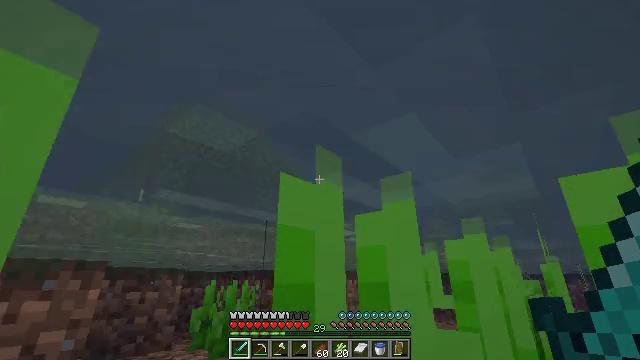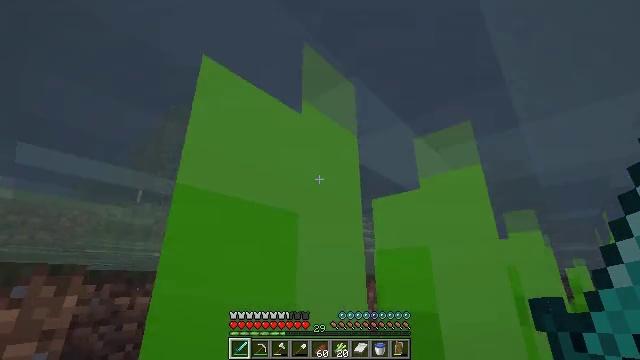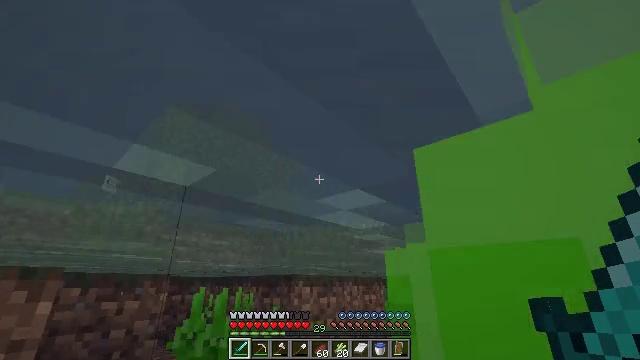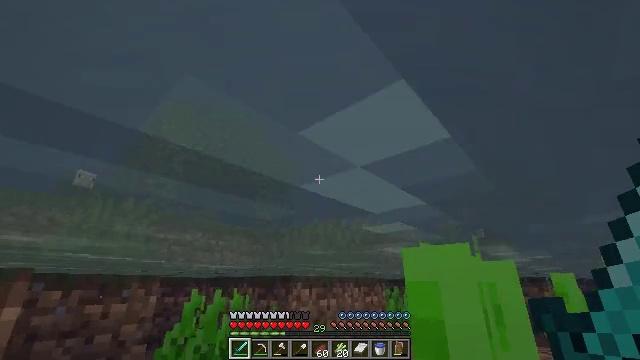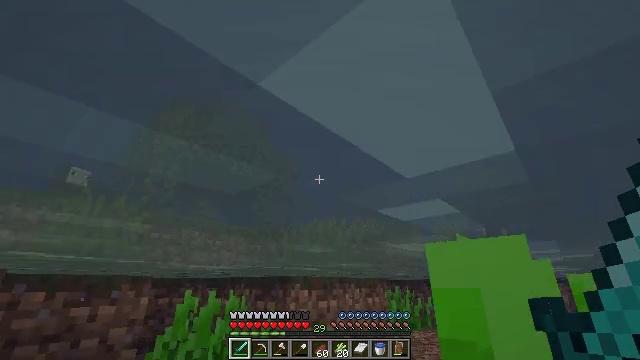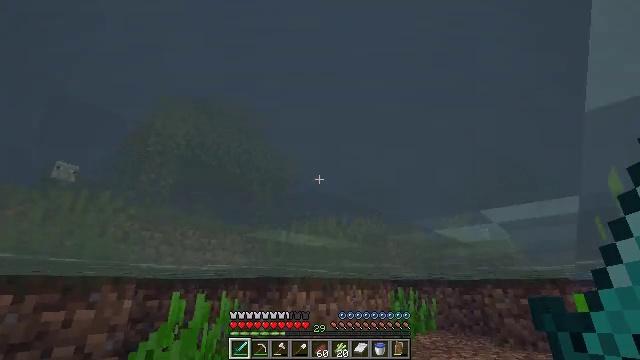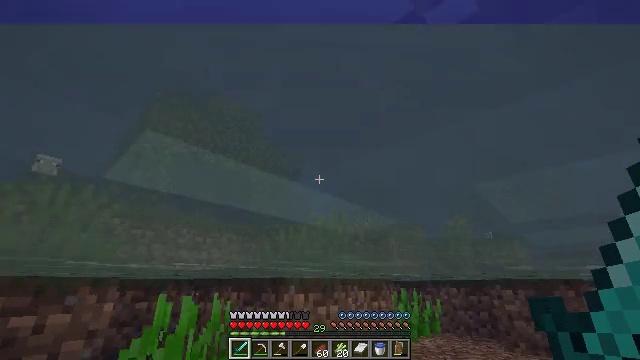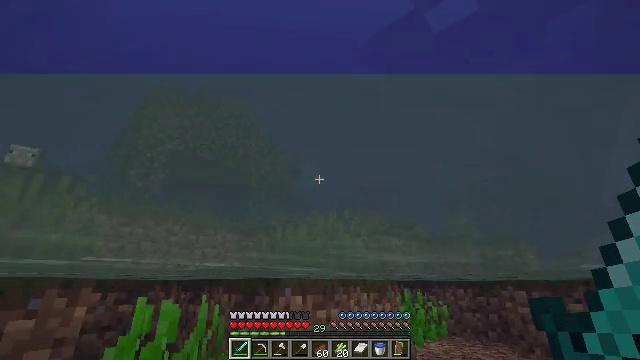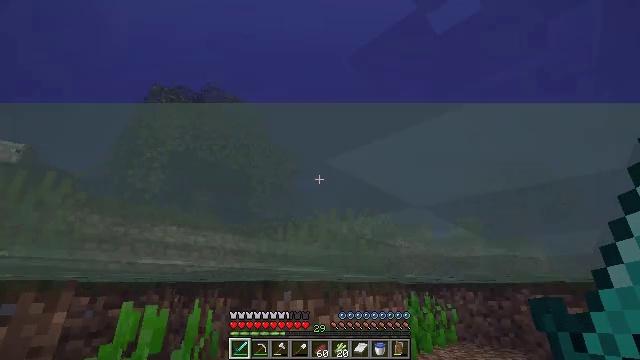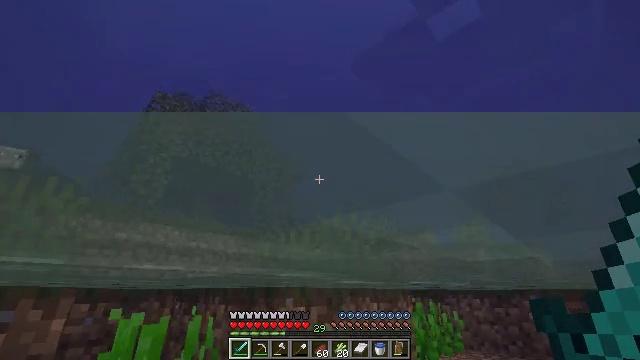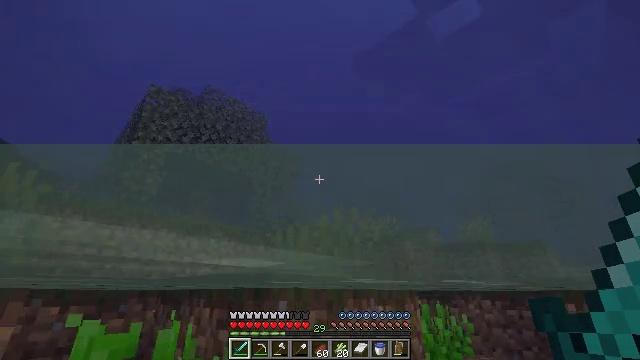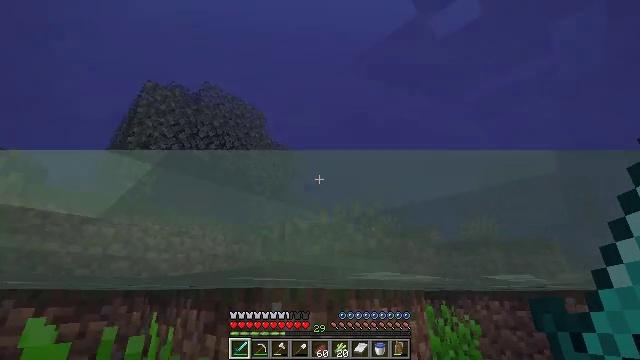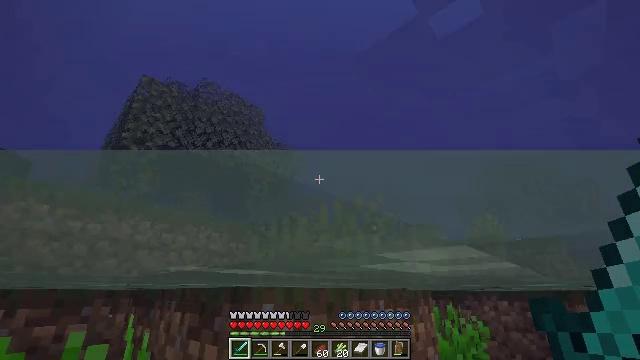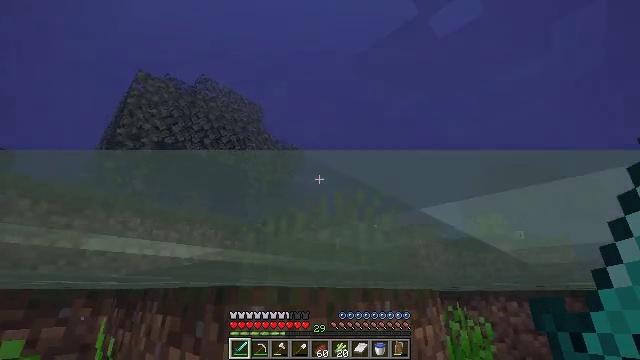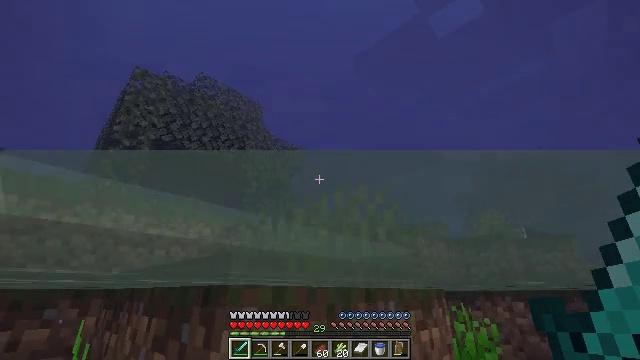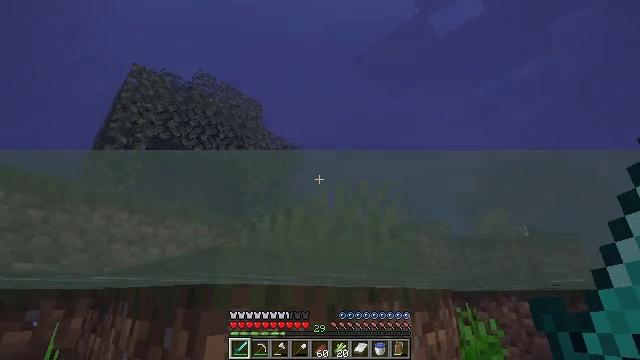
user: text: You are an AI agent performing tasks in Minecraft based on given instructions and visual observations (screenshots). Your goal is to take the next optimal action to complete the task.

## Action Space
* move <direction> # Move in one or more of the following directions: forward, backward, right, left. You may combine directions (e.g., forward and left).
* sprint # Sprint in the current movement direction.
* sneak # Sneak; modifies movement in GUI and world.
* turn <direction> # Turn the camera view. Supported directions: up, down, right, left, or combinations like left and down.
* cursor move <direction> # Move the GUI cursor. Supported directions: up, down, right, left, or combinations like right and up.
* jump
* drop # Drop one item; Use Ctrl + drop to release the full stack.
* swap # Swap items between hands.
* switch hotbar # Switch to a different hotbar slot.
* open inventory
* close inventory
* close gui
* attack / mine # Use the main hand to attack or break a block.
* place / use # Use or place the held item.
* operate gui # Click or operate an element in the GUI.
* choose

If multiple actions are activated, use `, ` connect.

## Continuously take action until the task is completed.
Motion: motion action
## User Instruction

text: Collect sugar cane near water sources.
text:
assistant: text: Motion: move forward, sprint
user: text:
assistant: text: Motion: move forward, sprint
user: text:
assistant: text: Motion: move forward, sprint
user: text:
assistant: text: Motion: move forward, sprint
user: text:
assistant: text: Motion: move forward, sprint
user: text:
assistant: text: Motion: move forward, sprint
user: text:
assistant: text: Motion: move forward, sprint
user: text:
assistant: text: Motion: move forward, sprint
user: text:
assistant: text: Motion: move forward, sprint, turn up
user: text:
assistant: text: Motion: move forward, sprint
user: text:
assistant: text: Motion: move forward, sprint
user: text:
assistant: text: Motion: move forward, sprint
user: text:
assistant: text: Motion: move forward, sprint
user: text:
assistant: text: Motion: move forward, sprint
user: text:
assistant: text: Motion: move forward, sprint
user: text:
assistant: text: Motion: move forward, sprint
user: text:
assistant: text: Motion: move forward, sprint
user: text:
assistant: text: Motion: move forward, sprint
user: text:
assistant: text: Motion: move forward, sprint, jump
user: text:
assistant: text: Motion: move forward, sprint, jump
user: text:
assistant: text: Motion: move forward, sprint, jump
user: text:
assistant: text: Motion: move forward, sprint, turn left, jump
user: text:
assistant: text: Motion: move forward, sprint, turn left and down, jump
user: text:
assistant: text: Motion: move forward, sprint, turn left and down, jump
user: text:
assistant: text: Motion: move forward, sprint, turn down, jump
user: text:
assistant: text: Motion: move forward, sprint, turn down, jump
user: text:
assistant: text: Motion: move forward, sprint, turn down, jump
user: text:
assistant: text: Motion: move forward, sprint, turn down, jump
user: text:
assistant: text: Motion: move forward, sprint, turn down, jump
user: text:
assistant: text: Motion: move forward, sprint, turn down, jump